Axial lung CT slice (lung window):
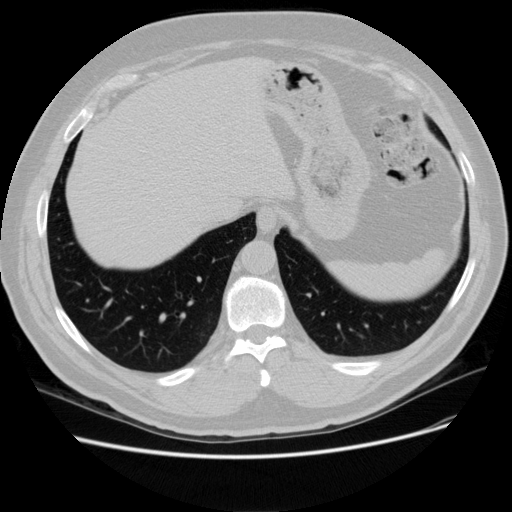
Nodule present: no